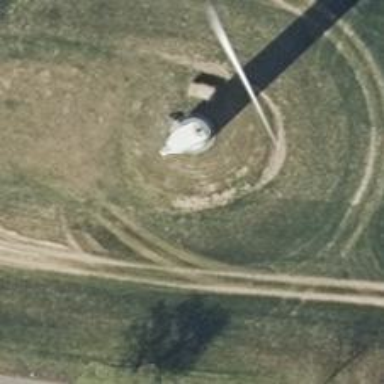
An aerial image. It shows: Wind generator with horizontal axis. The generator is wind turbine.